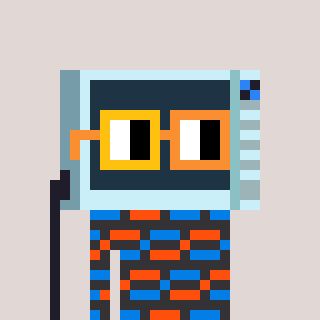
a pixel art character with square yellow and orange glasses, a microwave-shaped head and a grayscale-colored body on a warm background